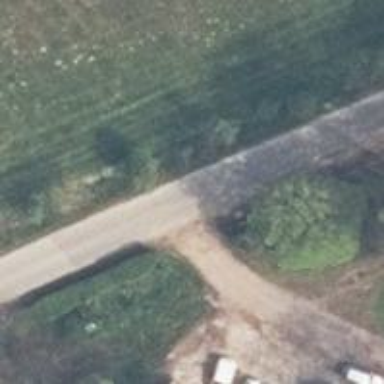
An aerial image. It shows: Residential road.